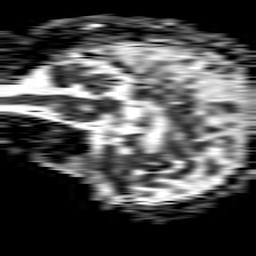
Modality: ADC
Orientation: sagittal
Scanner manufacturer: philips
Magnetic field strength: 1.5 T
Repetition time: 4.6 s
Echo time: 0.09258 s